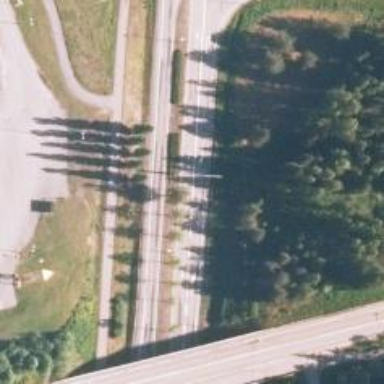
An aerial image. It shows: Motorway junction.